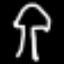
Label: mushroom